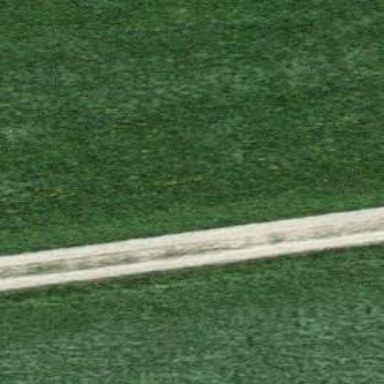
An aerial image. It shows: Pebblestone track with grade2 tracktype.